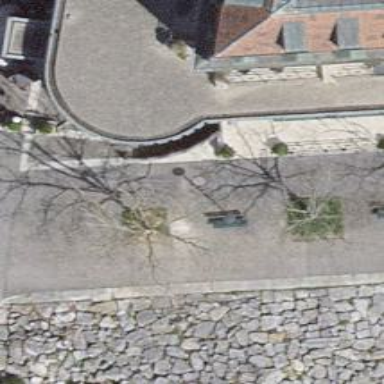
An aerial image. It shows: Bench for seating.